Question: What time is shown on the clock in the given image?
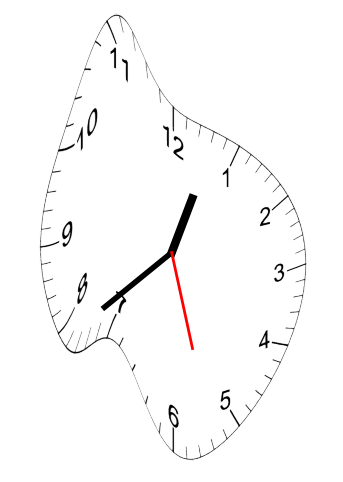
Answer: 12:38:27